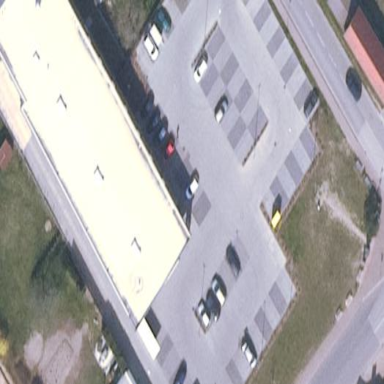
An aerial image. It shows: Parking area.